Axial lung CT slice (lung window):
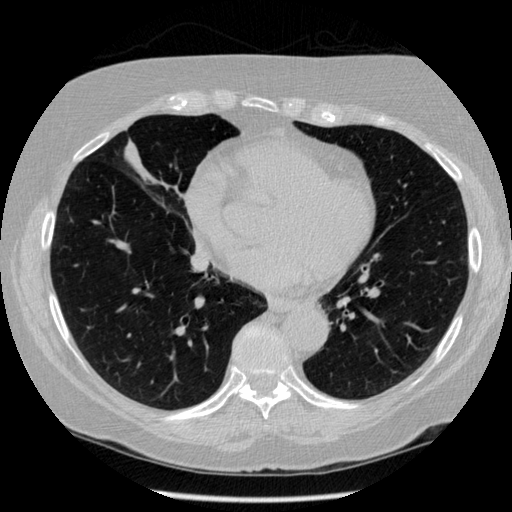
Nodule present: no